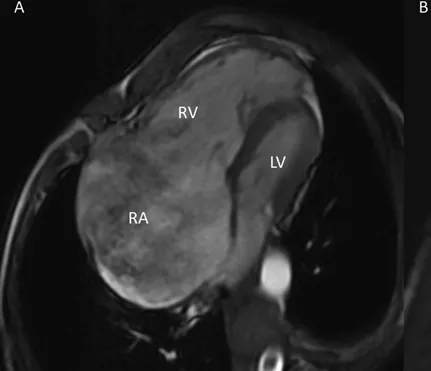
Magnetic resonance imaging showing bright blood sequence in four-chamber view of grossly dilated RA and RV.
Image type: radiology (mri)